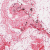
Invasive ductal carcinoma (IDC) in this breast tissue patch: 0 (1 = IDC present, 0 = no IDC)